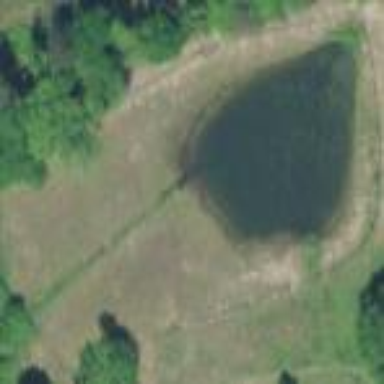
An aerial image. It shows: Detention basin with water.